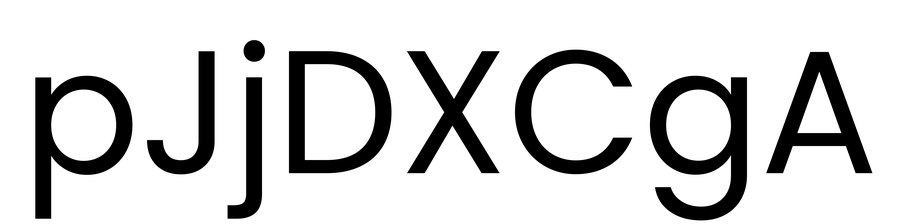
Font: Poppins-Regular